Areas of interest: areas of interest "Scenic Spot"
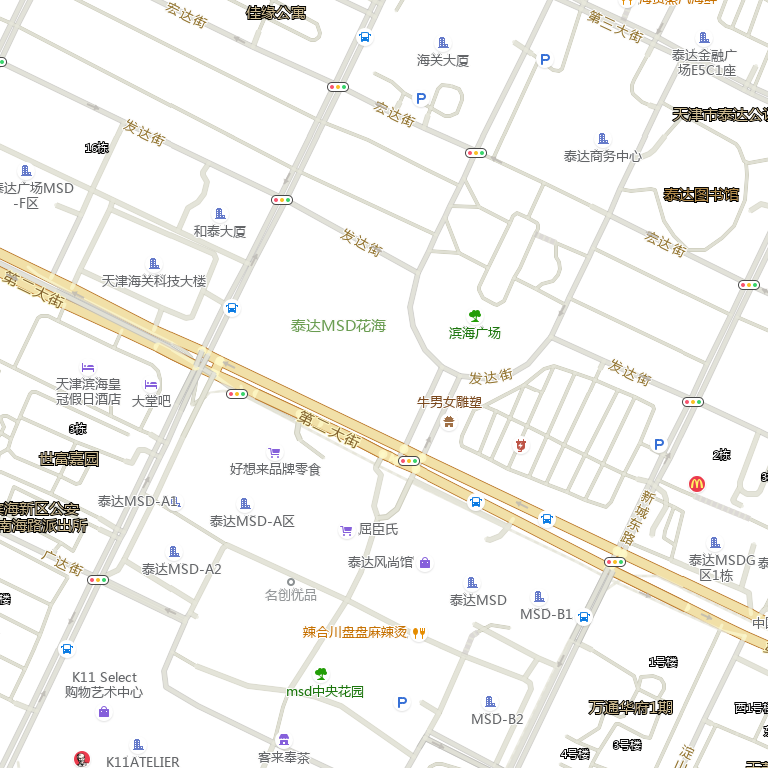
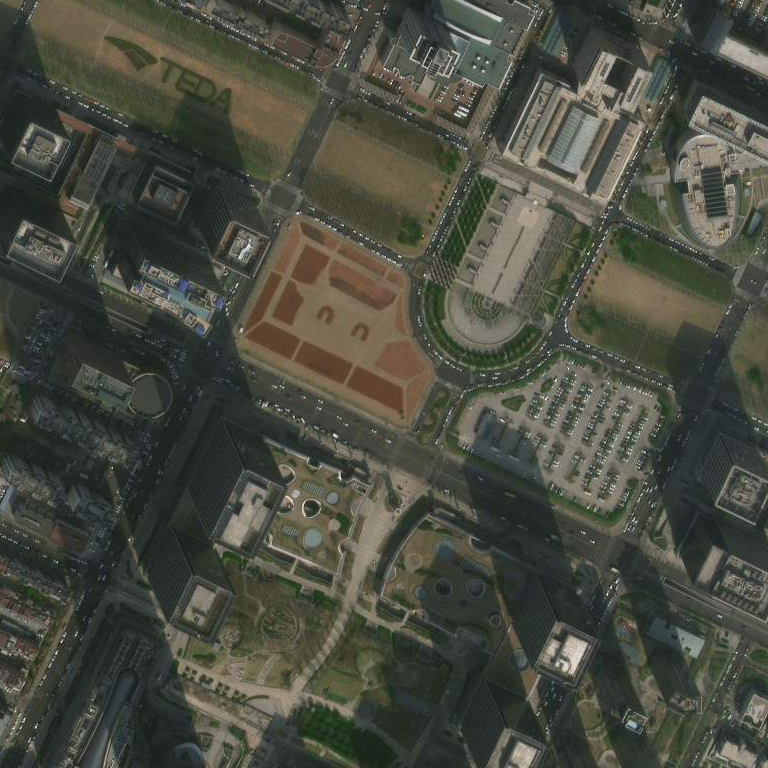